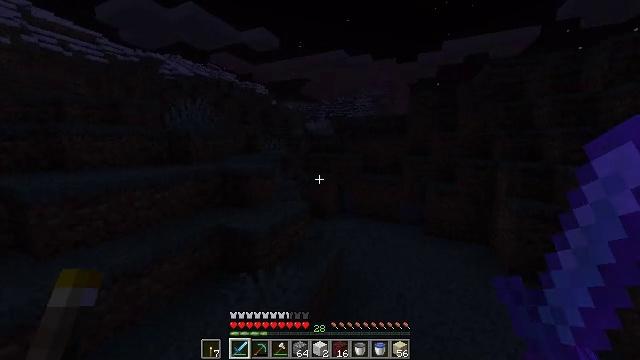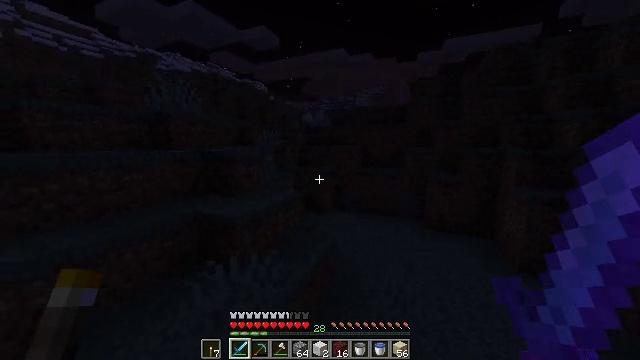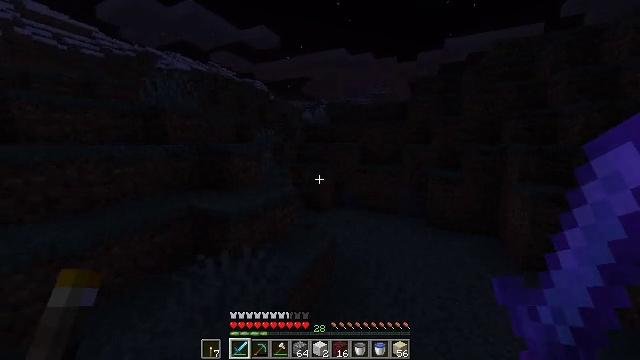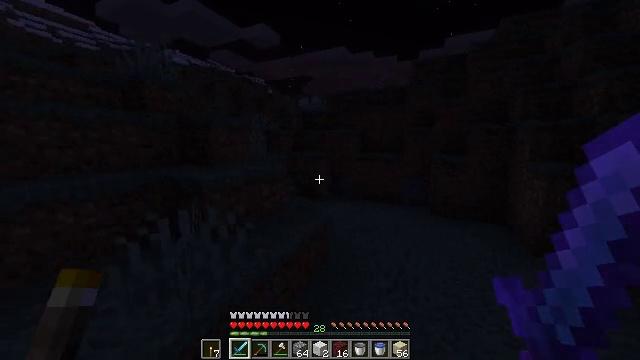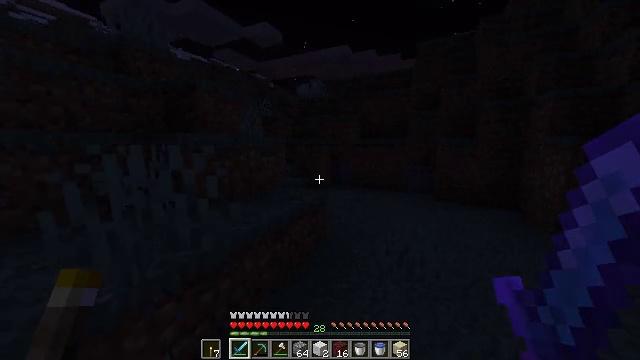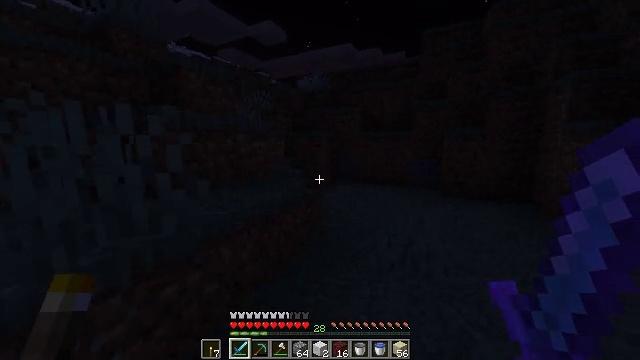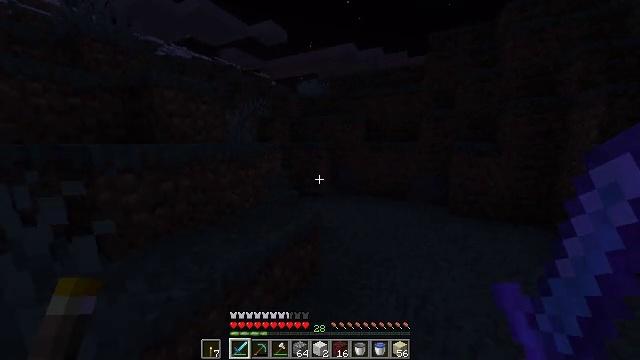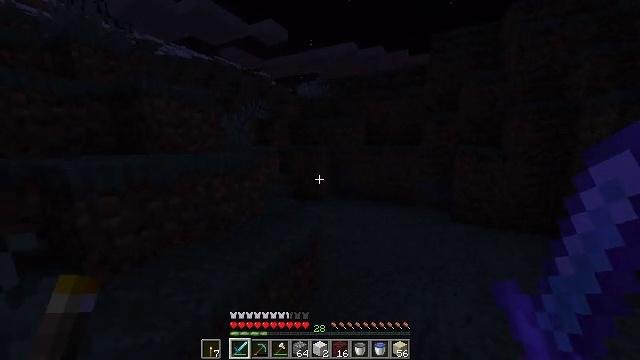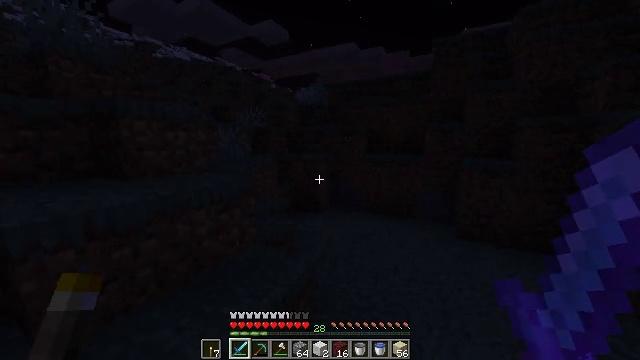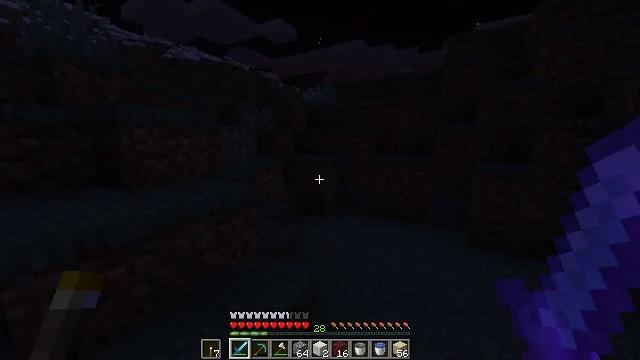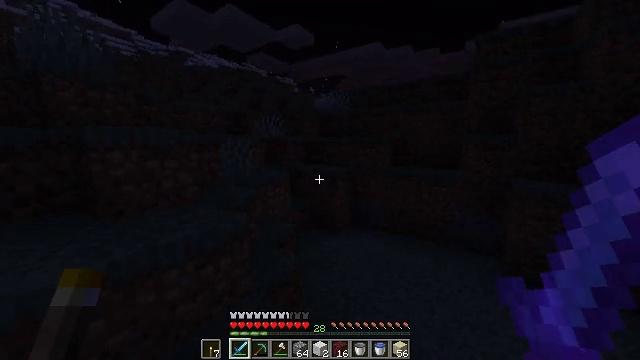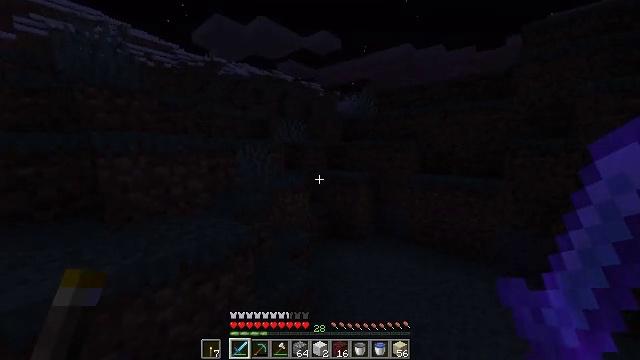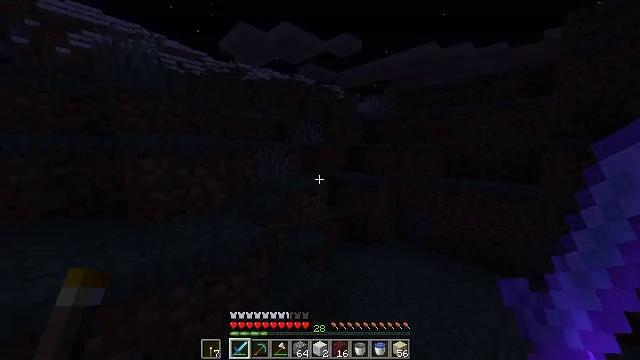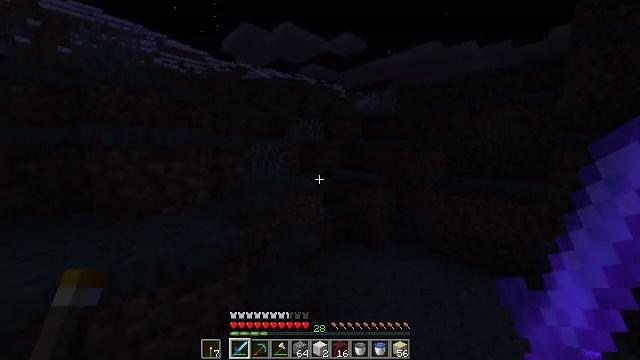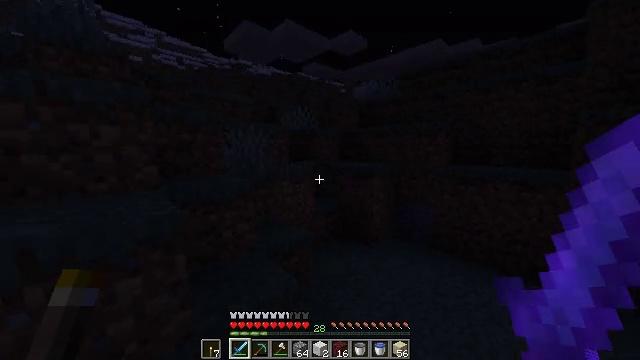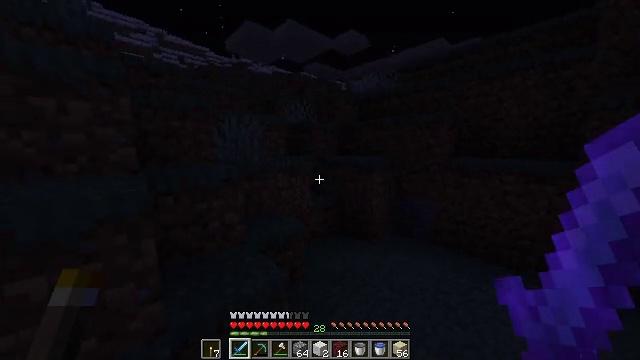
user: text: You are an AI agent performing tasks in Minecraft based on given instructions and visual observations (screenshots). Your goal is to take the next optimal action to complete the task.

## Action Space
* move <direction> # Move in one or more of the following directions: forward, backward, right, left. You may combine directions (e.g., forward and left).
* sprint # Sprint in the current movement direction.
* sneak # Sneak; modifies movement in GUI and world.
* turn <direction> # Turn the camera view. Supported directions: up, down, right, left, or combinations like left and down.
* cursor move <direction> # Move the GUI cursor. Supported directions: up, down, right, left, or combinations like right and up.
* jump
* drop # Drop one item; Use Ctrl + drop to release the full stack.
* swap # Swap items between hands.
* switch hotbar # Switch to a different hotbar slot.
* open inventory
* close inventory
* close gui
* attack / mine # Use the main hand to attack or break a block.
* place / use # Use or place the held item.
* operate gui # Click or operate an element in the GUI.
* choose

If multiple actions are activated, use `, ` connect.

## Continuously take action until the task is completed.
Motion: motion action
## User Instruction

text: Remove a mutton from the inventory.
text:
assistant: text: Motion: move forward and move right, sprint, jump
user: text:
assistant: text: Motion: move forward, sprint, jump
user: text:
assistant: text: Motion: move forward, sprint, jump
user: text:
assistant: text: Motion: move forward, sprint, jump
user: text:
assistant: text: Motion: move forward, sprint, jump
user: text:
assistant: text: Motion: move forward, sprint, jump
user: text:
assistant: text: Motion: move forward, sprint, jump
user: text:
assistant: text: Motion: move forward, sprint, jump
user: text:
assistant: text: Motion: move forward and move right, sprint, turn left, jump
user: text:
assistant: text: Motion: move forward and move right, sprint, turn left, jump
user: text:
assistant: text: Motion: move forward and move right, sprint, turn left and up, jump
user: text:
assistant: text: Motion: move forward and move right, sprint, turn left, jump
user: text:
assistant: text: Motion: move forward, sprint
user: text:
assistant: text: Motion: move forward, sprint
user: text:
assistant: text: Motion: move forward and move right, sprint
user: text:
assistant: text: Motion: move forward and move right, sprint
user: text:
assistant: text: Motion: move forward and move right, sprint, turn left
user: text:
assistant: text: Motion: move forward and move right, sprint, turn left and up
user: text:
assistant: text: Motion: move forward and move right, sprint, turn left
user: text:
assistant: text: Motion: move forward and move right, sprint
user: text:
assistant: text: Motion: move forward, sprint
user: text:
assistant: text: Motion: move forward, sprint
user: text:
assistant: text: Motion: move forward, sprint
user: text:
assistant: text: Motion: move forward, sprint
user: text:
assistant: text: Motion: move forward, sprint
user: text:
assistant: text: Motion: move forward, sprint
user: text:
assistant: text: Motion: move forward, sprint
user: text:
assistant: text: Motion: move forward, sprint
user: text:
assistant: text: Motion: move forward, sprint, jump
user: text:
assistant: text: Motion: move forward, sprint, jump